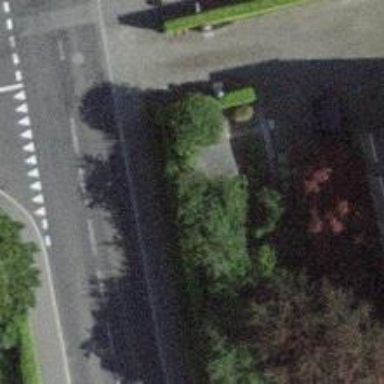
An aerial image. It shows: Kerb barrier.